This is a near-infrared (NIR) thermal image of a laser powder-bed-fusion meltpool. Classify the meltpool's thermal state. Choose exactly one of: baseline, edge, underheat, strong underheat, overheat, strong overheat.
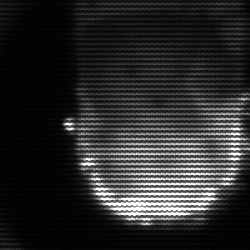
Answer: baseline